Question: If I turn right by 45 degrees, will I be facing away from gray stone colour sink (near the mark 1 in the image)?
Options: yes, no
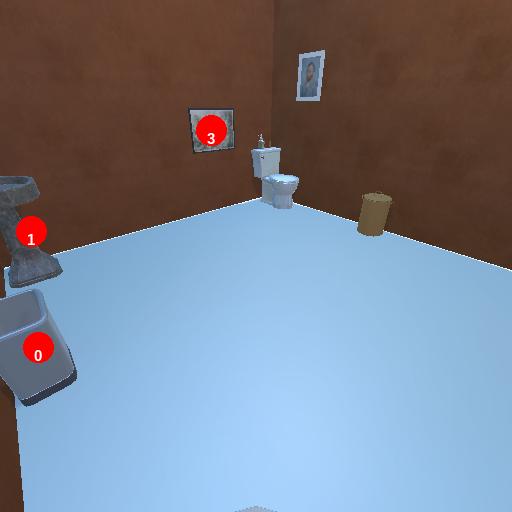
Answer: yes